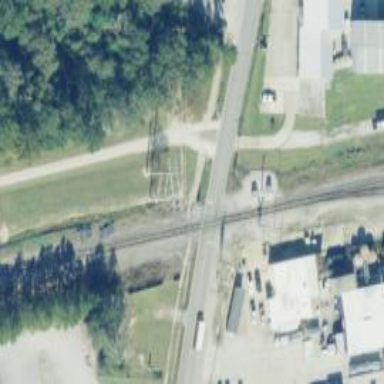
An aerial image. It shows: Railway crossing.